Question: I've a 'TabWidget', independently of the ActionBar', in a'FragmentTabHost'.
I want to customize the look and feel of the 'TabWidget' but I don't get it. My intention is to change the text color and the selector color, as you can see in the image I can change the background of the 'TabWidget'. I don't want to use a custom 'TextView'for the tabs because the tabs must be with the Holo look and feel.

I've tried to put a style to the 'TabWidget'but it doesn't work. In this way:
'''
<TabWidget
android:id="@android:id/tabs"
android:layout_width="match_parent"
android:layout_height="wrap_content"
android:orientation="horizontal"
style="@style/MyTabs"
/>
'''
and with the style
'''
<style name="MyTabs">
<item name="android:textColor">@color/white</item>
<item name="android:background">@drawable/tabs</item>
<item name="android:backgroundStacked">@color/red_action_bar</item>
</style>
'''
I've tried to add the style from a theme.xml using the'parent="android:Widget.Holo.TabWidget"', but nothing happens.
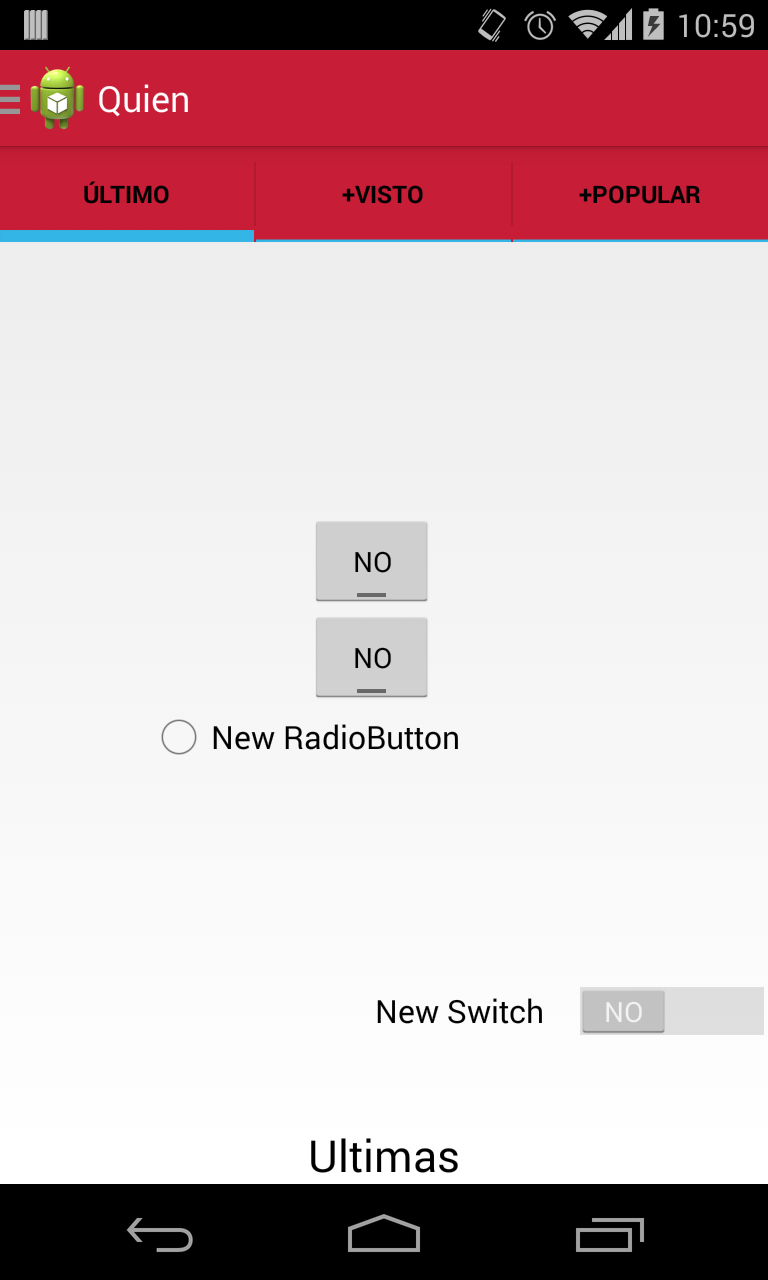
Answer: I finally find a way to do that. Using this code in the 'onCreateView'method of the 'Fragment'
'''
for (int i = 0; i < tabHost.getTabWidget().getChildCount(); i++) {
View v = tabHost.getTabWidget().getChildAt(i);
v.setBackgroundResource(R.drawable.tabs);
TextView tv = (TextView) tabHost.getTabWidget().getChildAt(i).findViewById(android.R.id.title);
tv.setTextColor(getResources().getColor(R.color.white));
}
'''
And setting the bakcground color of the 'TabWidget'to red